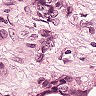
Metastatic tissue present: yes